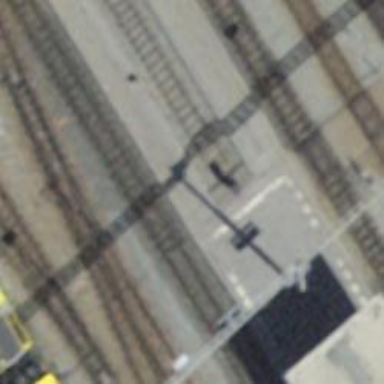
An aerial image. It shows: Railway buffer stop.